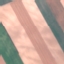
Land use / land cover: AnnualCrop